Aerial crown-view tile of a tropical tree (Barro Colorado Island, Panama), acquired 20250818:
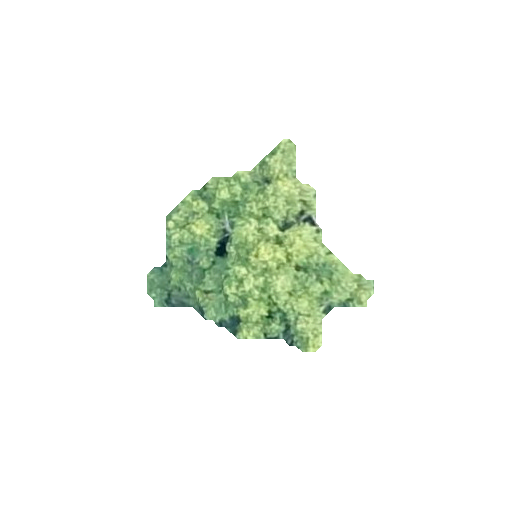
Species: Guatteria lucens
GBIF accepted scientific name: Guatteria lucens
Crown area: 37.776 m²